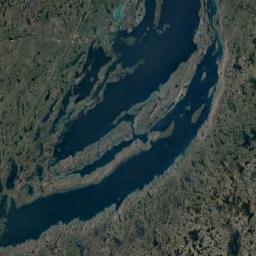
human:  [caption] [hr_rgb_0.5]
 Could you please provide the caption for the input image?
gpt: There are several scattered trees in the middle of this wetland .

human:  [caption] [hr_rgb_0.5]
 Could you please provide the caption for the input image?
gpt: The wetland consists of bare land, Green plants, Dry plants and water .

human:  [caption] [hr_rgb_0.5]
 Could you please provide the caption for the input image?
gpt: Many waters of different sizes are surrounded by wetlands .

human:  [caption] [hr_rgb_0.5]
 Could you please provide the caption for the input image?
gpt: The blue lake in a wetland is covered by large swaths of dense vegetation .

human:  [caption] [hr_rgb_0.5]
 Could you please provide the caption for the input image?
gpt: There are much bare land and some water areas on the wetland .